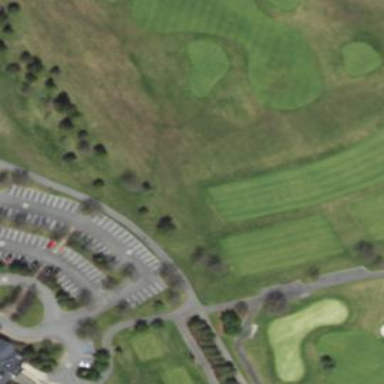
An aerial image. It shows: Grassy area designated for driving range golf.